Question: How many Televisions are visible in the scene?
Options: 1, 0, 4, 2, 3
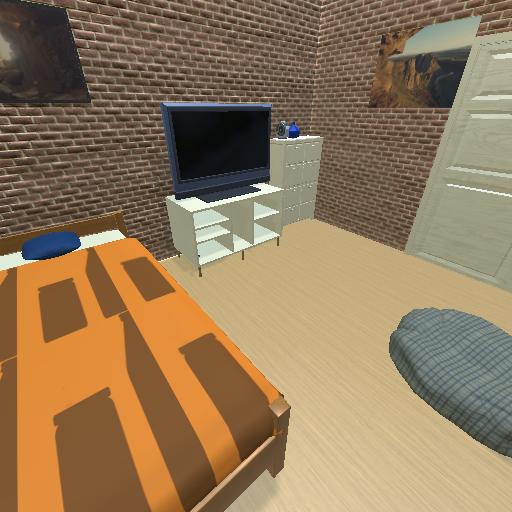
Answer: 1